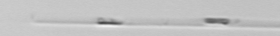
Label: Leptocylindrus